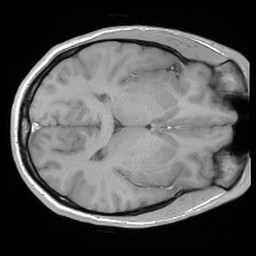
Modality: FLASH
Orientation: axial
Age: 19
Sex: male
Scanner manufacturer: siemens
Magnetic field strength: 3 T
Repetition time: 0.245 s
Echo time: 0.0026 s